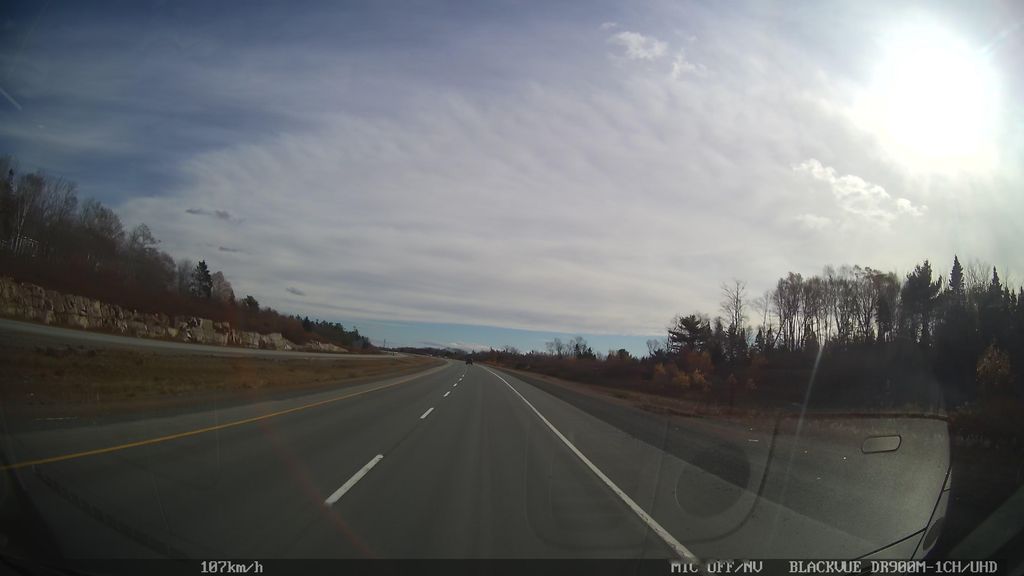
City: halifax